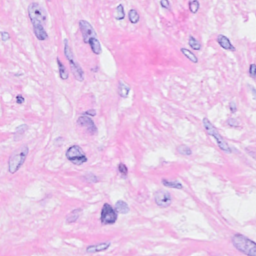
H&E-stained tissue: Breast